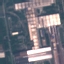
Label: Industrial